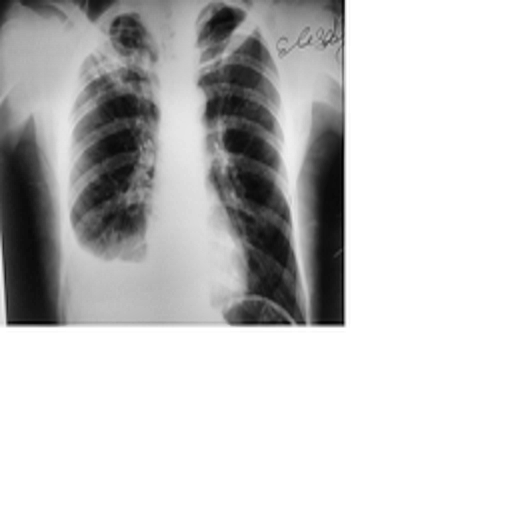
Finding: TUBERCULOSIS